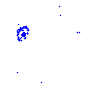
Particle: electron